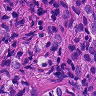
Metastatic tissue present: yes